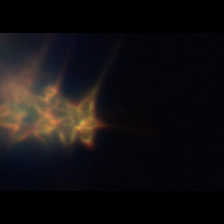
Taxon: Asterionellopsis
Group: Diatoms